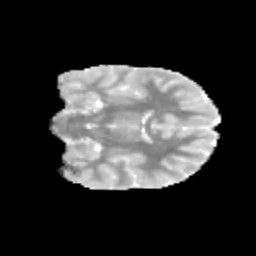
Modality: MD
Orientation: coronal
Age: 10
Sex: female
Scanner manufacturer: siemens
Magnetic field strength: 3 T
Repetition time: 3.8 s
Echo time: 0.07 s